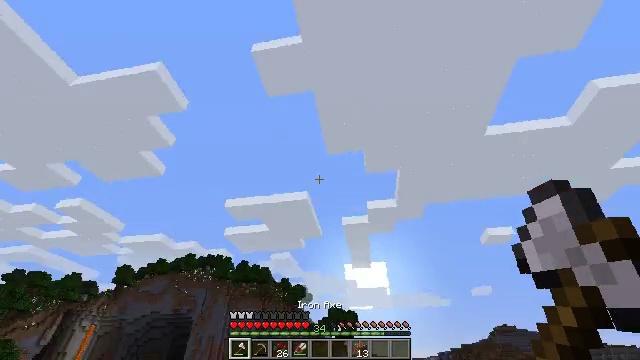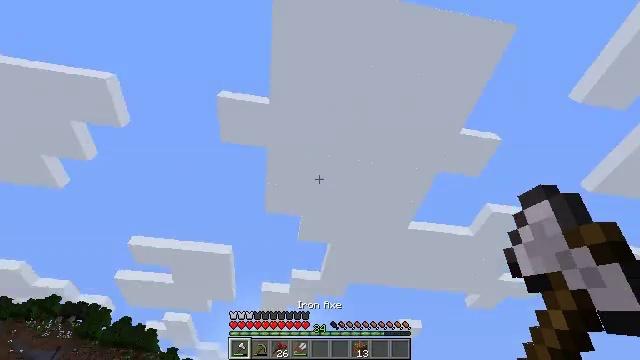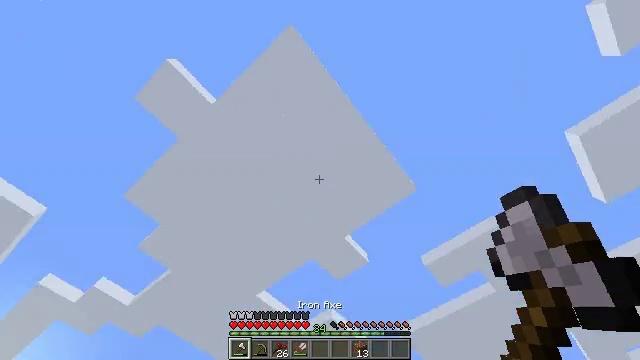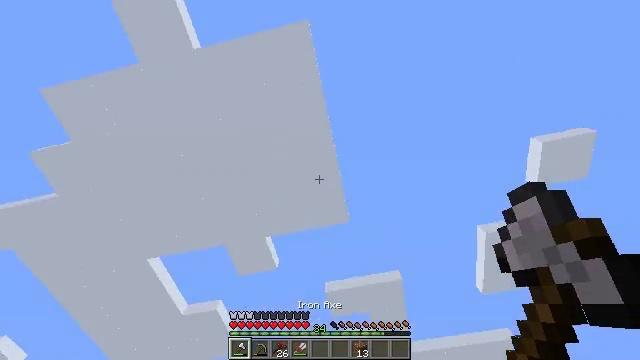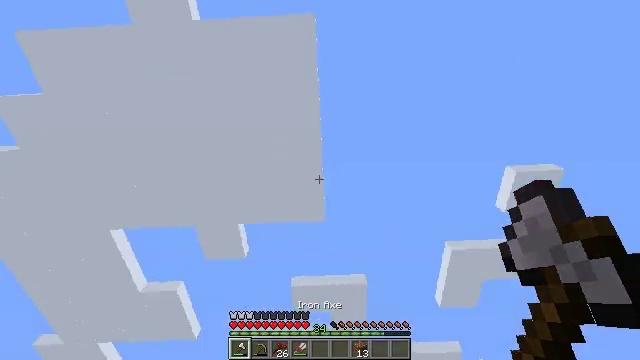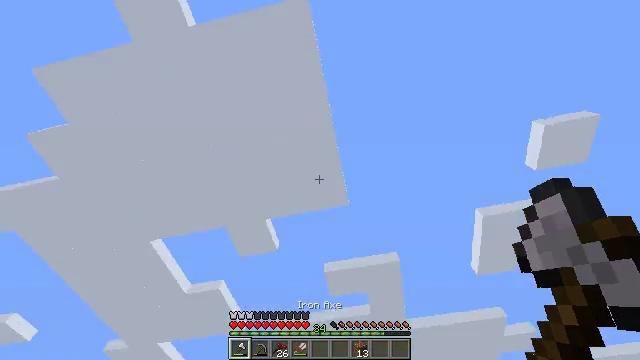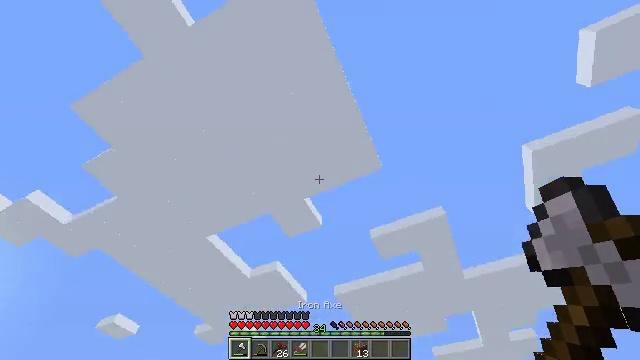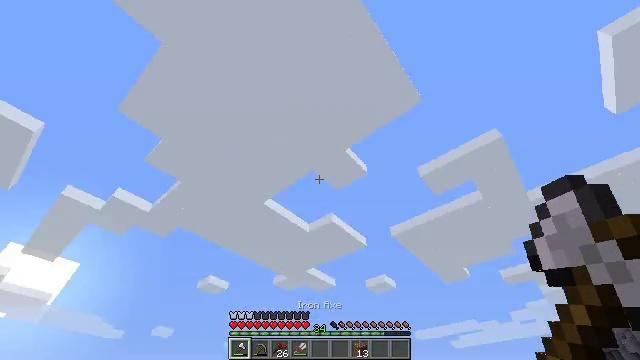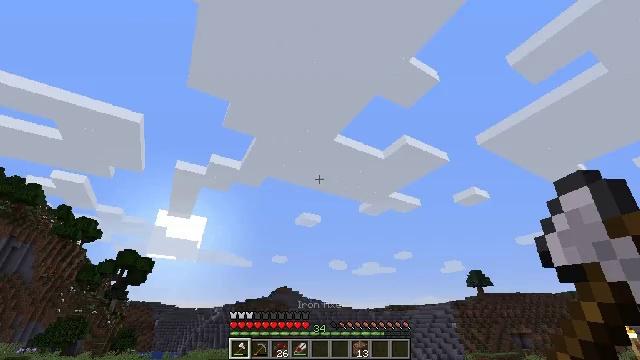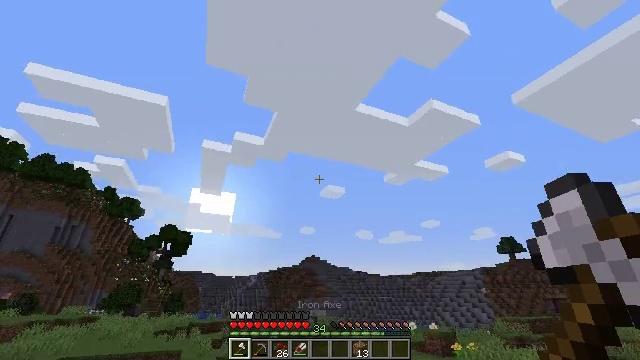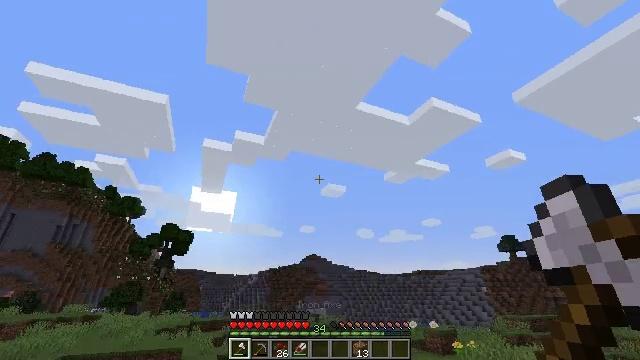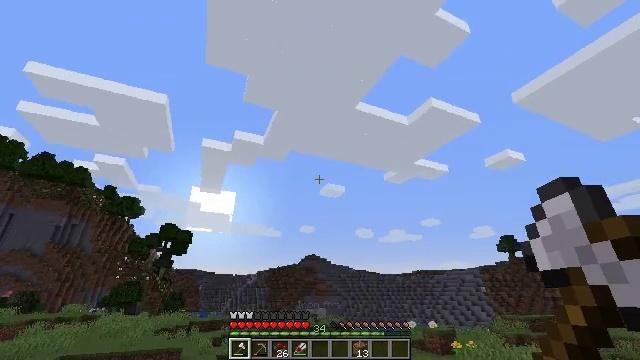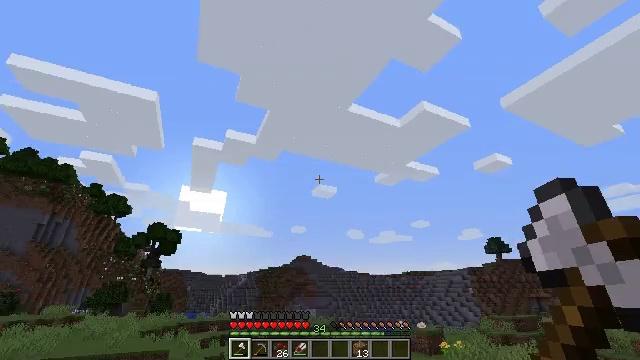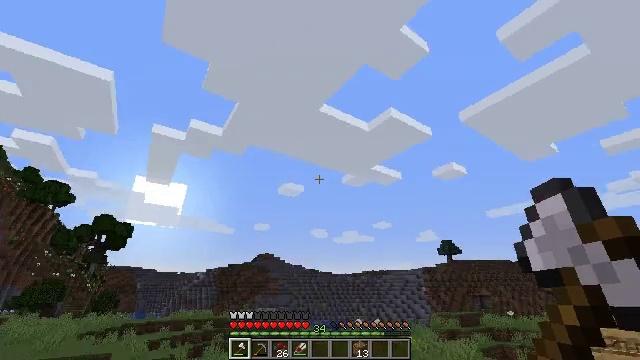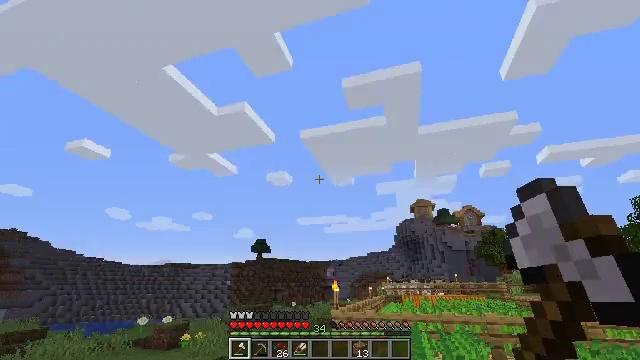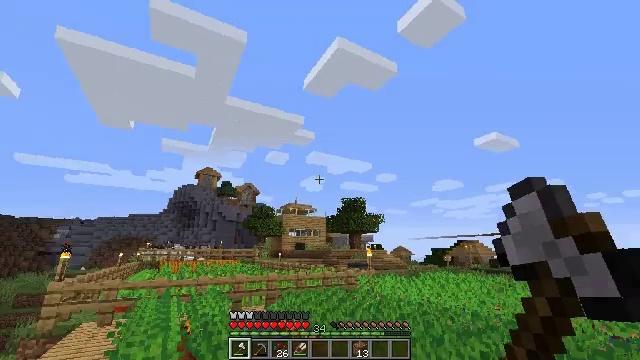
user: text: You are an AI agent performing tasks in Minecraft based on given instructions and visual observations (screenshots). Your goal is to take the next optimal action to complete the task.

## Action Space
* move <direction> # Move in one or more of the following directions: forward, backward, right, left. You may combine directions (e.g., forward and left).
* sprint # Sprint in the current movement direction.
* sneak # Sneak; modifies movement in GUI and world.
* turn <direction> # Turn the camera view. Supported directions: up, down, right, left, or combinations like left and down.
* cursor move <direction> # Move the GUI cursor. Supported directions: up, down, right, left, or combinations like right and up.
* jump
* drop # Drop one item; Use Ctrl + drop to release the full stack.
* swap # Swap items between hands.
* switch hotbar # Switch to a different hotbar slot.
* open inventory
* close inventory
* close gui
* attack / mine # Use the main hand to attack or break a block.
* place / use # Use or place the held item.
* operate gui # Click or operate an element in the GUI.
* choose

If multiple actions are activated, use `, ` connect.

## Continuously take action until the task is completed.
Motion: motion action
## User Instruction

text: Get black dye by crafting it from ink sacs.
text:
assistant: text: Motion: turn right and up
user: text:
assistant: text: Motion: turn right and up
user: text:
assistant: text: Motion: turn right and up
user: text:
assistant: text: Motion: turn right
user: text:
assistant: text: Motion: turn left and down
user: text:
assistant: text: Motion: turn left and down
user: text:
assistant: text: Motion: turn left and down
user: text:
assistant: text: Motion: turn left and down
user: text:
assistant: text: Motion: turn left and down
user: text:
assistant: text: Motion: no_op
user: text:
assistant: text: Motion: no_op
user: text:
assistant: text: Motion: turn right
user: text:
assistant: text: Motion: turn right
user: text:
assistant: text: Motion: turn right and down
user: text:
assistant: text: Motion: turn right and down
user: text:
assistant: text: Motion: turn right and down
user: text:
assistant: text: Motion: no_op
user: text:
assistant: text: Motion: no_op
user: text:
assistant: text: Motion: no_op
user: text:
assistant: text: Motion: no_op
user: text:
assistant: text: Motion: move forward, turn down
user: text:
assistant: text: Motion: move forward, turn right and down
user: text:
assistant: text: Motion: move forward, turn right and down
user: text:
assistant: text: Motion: turn right and down
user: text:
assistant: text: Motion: move forward, turn right
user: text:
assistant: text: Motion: move forward
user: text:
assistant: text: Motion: move forward
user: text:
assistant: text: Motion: move forward, turn right
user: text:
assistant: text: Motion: move forward
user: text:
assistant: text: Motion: move forward